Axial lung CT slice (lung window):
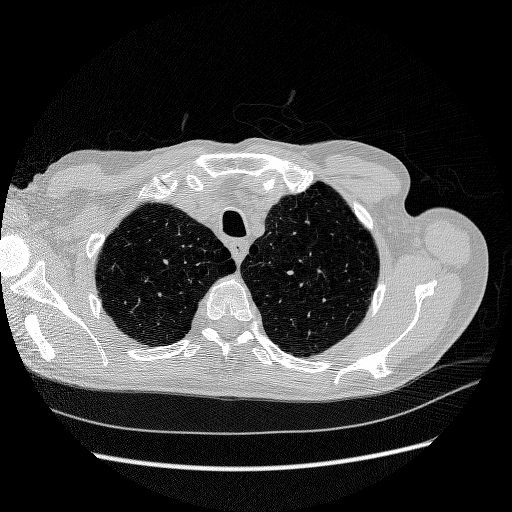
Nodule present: no